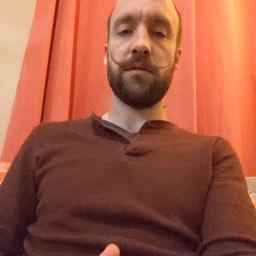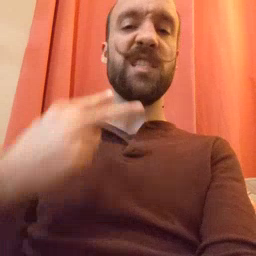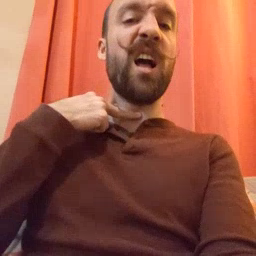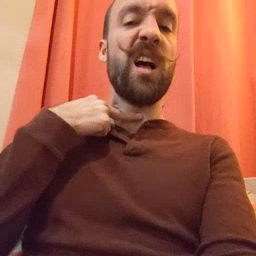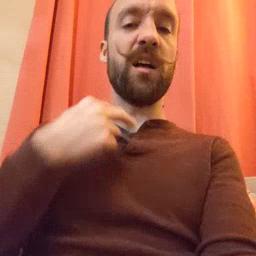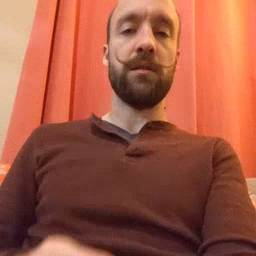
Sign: stuck